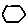
Label: hexagon